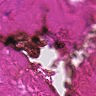
Metastatic tissue present: no